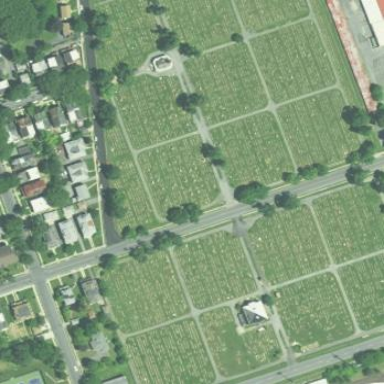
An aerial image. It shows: Cemetery.